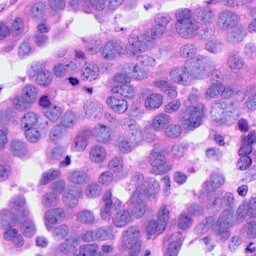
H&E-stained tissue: Ovarian